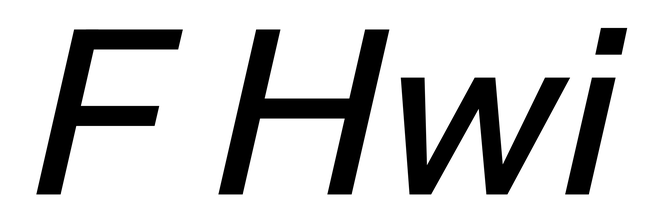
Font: InstrumentSans-Italic_Medium_Italic